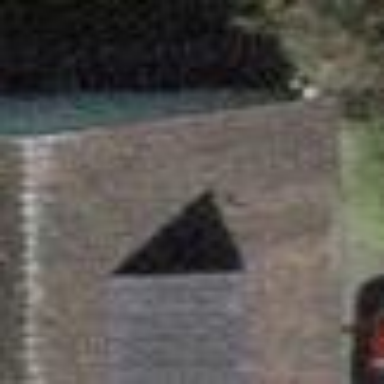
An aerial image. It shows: Building with tiled roof.